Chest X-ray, PA view. Patient: 56 years old, sex M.
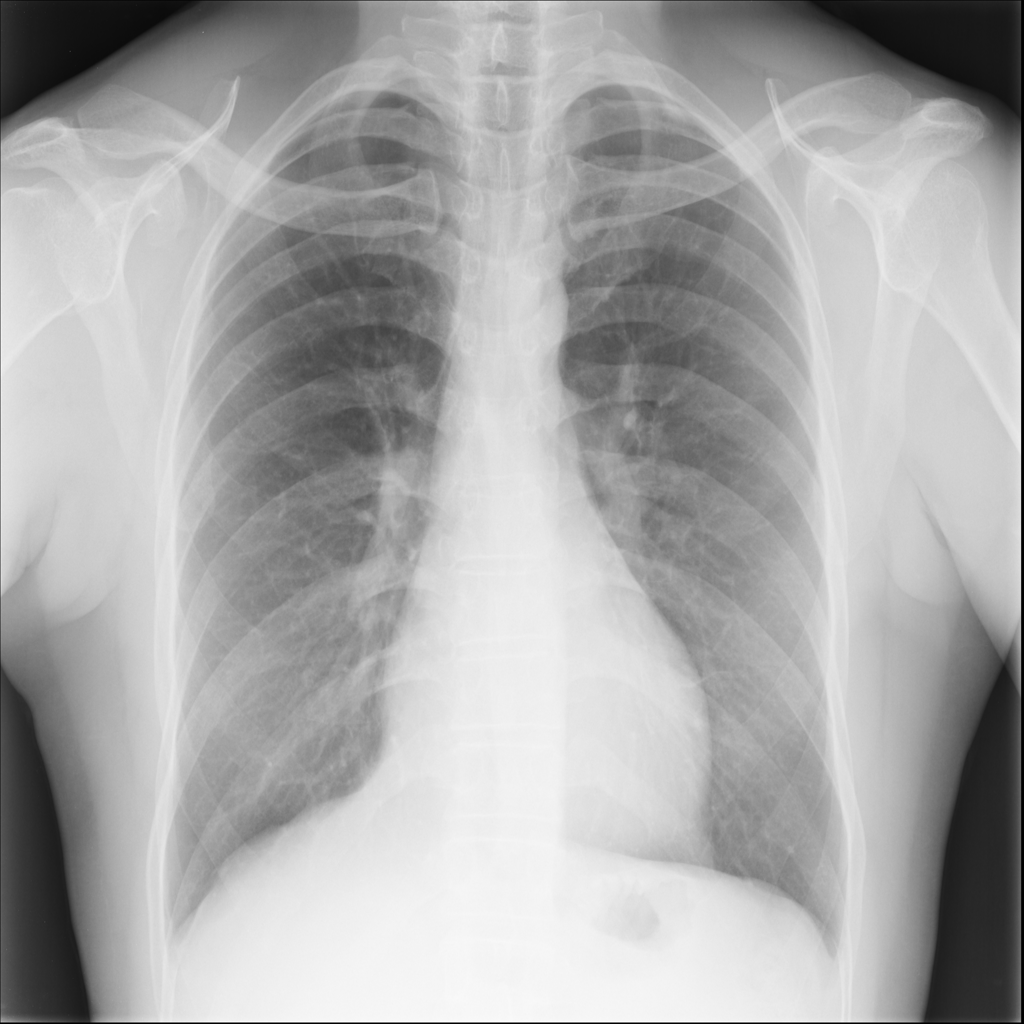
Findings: No Finding